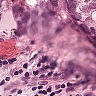
Metastatic tissue present: yes